Brain MRI, t2w sequence, axial 2D slice.
Patient: age 38, sex F, weight 78 kg, height 1.78 m
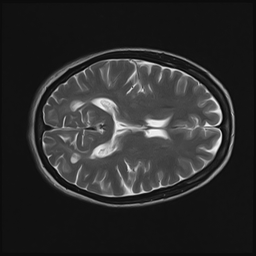